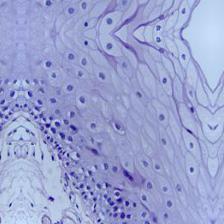
Diagnosis: Normal